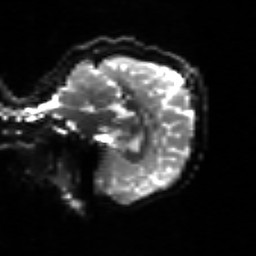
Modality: sbref
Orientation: sagittal
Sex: female
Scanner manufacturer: siemens
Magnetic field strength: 3 T
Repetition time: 5 s
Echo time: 0.071 s